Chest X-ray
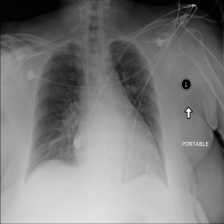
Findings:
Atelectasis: positive
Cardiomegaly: negative
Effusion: negative
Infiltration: negative
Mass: negative
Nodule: negative
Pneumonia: negative
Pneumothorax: negative
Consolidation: negative
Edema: negative
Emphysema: negative
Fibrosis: negative
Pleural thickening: negative
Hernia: negative